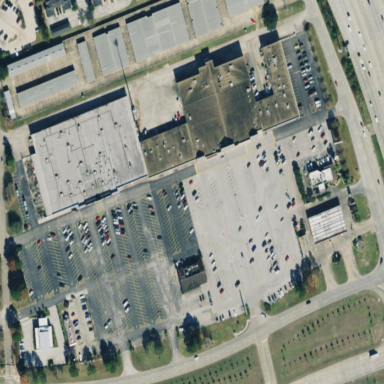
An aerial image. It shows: Retail area.